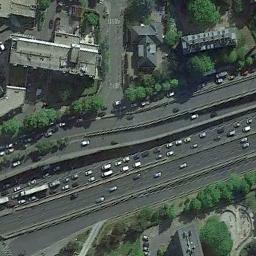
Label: freeway